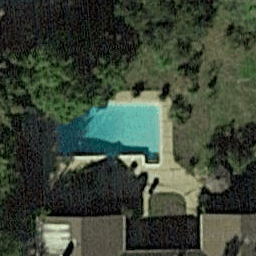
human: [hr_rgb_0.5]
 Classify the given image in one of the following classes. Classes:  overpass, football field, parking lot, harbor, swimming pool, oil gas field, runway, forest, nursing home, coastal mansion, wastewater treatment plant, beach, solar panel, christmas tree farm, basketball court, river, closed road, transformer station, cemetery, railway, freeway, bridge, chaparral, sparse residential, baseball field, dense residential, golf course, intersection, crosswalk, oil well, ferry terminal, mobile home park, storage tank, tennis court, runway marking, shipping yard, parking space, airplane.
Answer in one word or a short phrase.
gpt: swimming pool